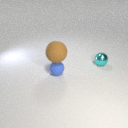
small blue rubber sphere in front of small cyan metal sphere